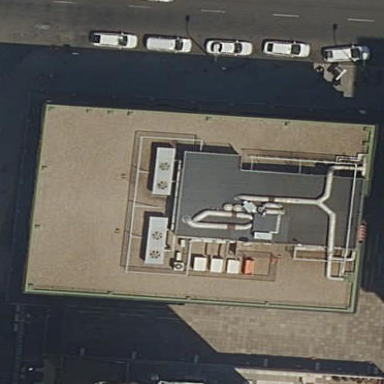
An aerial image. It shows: Part of building.